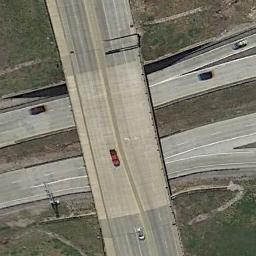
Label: overpass